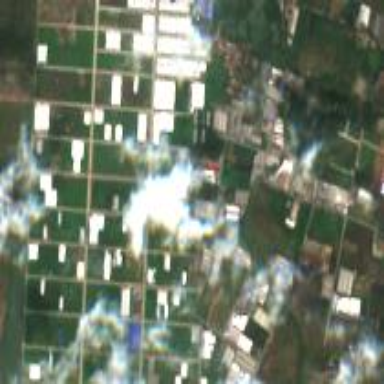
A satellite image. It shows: Industrial area featuring warehouse.